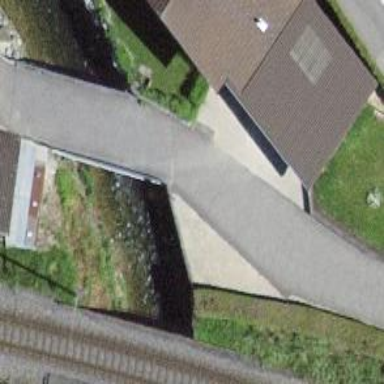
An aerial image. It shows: Asphalt track passing over bridge. The track is of grade 1 quality.